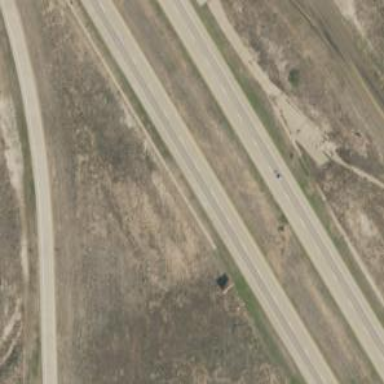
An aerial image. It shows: Motorway.